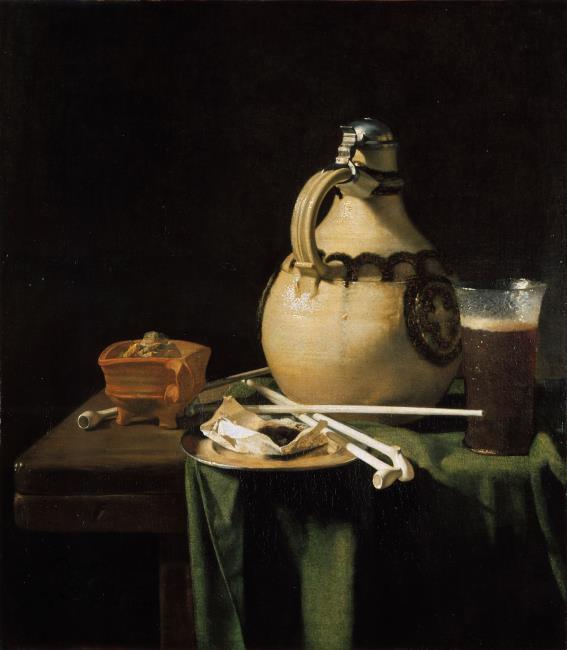
Title: Still-life with smoking utensils, pitcher and a glass of beer
Artist: Pieter van Anraedt
Earliest date: 1658
Latest date: 1658
Genre: painting
Iconography: Tobacco
Keywords: still life, plate (general, dish), pipe, tobacco, drinking glass, table carpet, ewer (vessel)